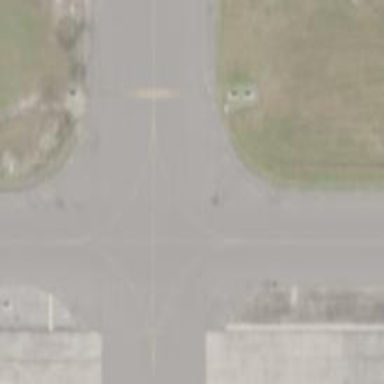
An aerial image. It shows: Image of taxiway at airport.